Question: I have a large set of data like this consisting of the following variables.
'''
Field Country AgeRange Score Test
'''
I would like to barplot the average score of each group of all population grouped by Field and AgeRange. That is, I'd like something like this.

Note that variable AgeRange takes one of those 3 values, not the exact age of each participant.
I have no problem to group the data as needed. For example, by doing
'''
aggr_data = aggregate(data, by=list(data$Field, data$AgeRange), FUN=mean)
'''
I get the data grouped the way I needed, with a Score average associated to each Field-AgeRange pair. The problem is that I can't find a straightforward way to get a barplot from those values in which the y-axis corresponds to the obtained score, and the x-axis to each pair.
I think I could just grab each of the subsets I'm interested in, like so
'''
young_cs = subset(data, Field=="CompSci" & AgeRange=="18-35")
m_young_cs = mean(young_cs[,"Score"])
mid_cs = subset(data, Field=="CompSci" & AgeRange=="36-53")
m_mid_cs = mean(mid_cs[,"Score"])
'''
and then plot all the obtained means, but this is obviously very time-consuming. Is there a simpler, faster way to do this?
Here's a small random sample of the data.
'''
Field Country AgeRange Score Test
Psychology US 18-35 4.2 A
Psychology US 18-35 3.1 C
Psychology US 18-35 5.2 B
Psychology US 36-53 4.7 A
Psychology US 36-53 3.5 A
Psychology US 54+ 3.1 B
Psychology US 54+ 2.2 B
Psychology US 54+ 6.7 C
Psychology US 54+ 5.1 C
CompSci US 18-35 5.2 B
CompSci US 18-35 7.4 C
CompSci US 18-35 6.1 A
CompSci US 36-53 7.7 A
CompSci US 36-53 8.1 A
CompSci US 54+ 8.2 B
CompSci US 54+ 7.7 B
CompSci US 54+ 6.9 A
CompSci US 54+ 9.0 C
Mathematics US 18-35 6.2 B
Mathematics US 18-35 6.4 A
Mathematics US 18-35 7.1 A
Mathematics US 36-53 8.7 A
Mathematics US 36-53 9.4 A
Mathematics US 54+ 7.2 C
Mathematics US 54+ 6.1 B
Mathematics US 54+ 6.5 C
Mathematics US 54+ 7.0 C
'''
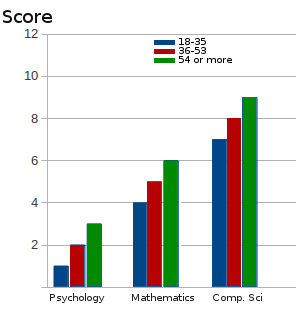
Answer: try this
'''
#dummay data
field=c("P","C","M")
agerange=c(18,36,54)
score=rnorm(27, 7)
test=c("A","B","C")
df<-data.frame(field=rep(field, each=9),agerange= as.factor(rep(agerange,each=3, times=9)), score=score,test=rep(test, 9))
p<-ggplot(df, aes(x=field,y=score, fill=agerange))
p+geom_bar(stat="identity", position="dodge")
#or
p+stat_summary(fun.y = "mean",geom = "bar", position="dodge")
'''